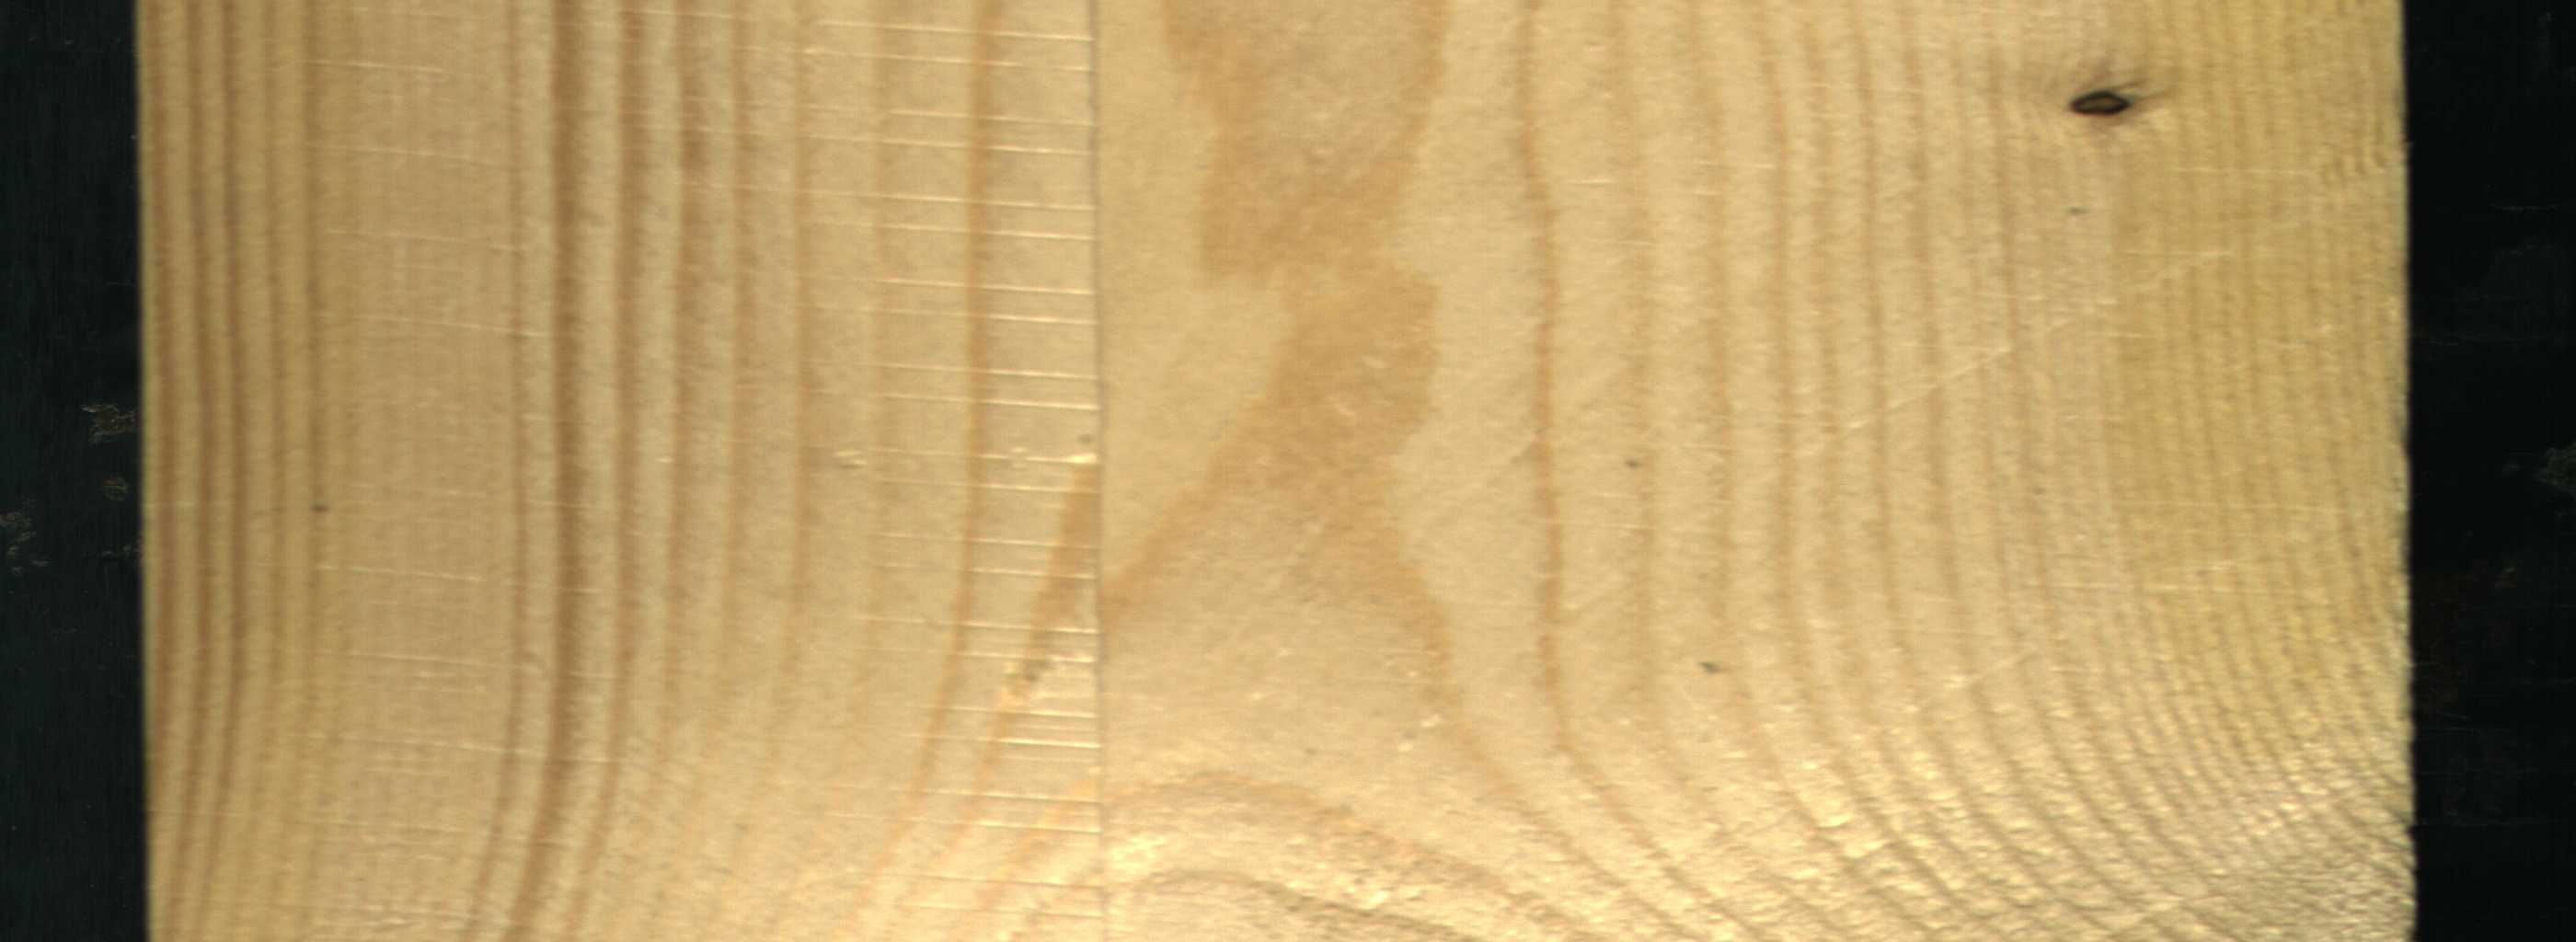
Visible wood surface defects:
Dead_Knot